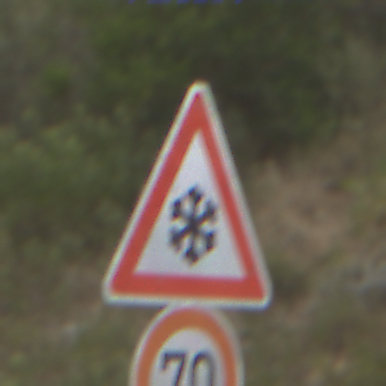
Verkehrszeichen: SchneeOderEisglaette
Zusatzzeichen unten: Geschwindigkeit70
Umgebung: Outdoor, Nature
Tageszeit: Midday
Wetter: Overcast
Licht: Natural
Jahreszeit: NotSpecified
Kontrast: LowContrast